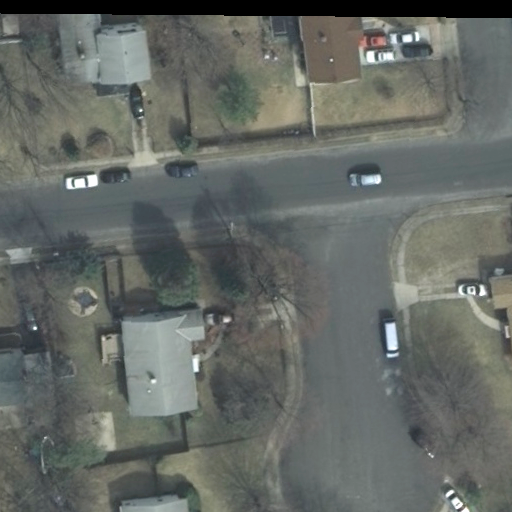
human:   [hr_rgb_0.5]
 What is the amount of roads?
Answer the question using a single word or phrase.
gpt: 3

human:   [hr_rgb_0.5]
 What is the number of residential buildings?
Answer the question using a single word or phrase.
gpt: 6

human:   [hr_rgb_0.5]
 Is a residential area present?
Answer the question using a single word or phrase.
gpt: yes

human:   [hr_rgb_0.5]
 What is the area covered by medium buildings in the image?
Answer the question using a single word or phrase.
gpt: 1556m2

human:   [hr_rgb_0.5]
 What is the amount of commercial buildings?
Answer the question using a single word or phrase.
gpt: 0

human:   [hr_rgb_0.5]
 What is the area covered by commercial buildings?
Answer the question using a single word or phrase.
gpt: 0m2

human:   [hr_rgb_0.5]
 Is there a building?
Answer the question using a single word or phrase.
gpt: yes

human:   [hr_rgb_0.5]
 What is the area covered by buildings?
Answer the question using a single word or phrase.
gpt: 1556m2

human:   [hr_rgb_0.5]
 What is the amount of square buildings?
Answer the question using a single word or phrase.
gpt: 0

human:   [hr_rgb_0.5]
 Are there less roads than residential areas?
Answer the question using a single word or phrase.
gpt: no

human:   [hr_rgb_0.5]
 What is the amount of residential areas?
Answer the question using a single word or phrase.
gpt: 1

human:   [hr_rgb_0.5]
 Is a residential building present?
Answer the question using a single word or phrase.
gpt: yes

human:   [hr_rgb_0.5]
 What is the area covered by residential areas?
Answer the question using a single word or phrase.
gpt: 10611m2

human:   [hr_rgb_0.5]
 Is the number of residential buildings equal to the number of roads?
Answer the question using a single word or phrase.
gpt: no

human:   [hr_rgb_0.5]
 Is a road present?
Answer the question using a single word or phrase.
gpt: yes

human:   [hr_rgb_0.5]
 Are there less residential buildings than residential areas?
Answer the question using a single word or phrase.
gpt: no

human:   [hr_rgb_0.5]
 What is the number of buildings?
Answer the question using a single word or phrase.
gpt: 6

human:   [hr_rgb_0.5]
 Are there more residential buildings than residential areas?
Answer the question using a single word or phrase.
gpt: yes

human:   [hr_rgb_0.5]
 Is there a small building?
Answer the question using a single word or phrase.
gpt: no

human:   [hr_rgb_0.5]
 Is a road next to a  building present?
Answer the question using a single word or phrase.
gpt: yes

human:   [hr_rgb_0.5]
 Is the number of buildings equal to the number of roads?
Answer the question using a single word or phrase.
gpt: no

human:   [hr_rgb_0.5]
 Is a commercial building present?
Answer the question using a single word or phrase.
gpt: no

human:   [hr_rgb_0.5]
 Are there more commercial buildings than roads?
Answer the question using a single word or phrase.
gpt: no

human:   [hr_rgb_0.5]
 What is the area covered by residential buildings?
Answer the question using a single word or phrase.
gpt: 1556m2

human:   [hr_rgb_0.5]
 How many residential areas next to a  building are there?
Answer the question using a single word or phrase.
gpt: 1

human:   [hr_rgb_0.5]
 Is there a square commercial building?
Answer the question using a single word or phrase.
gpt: no

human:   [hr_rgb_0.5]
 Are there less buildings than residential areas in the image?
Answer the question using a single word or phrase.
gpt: no

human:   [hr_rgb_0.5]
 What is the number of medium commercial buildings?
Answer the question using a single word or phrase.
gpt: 0

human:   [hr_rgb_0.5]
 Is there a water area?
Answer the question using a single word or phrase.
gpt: no

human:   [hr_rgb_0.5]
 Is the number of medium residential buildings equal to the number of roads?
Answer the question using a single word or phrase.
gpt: no

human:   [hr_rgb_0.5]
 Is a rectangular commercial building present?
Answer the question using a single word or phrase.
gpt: no

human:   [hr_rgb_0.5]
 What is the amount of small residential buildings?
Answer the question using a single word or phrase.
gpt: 0

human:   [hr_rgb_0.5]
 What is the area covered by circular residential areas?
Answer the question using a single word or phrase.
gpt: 0m2

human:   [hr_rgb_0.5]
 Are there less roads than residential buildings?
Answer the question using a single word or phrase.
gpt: yes

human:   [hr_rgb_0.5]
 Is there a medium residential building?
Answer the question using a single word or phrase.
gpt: yes

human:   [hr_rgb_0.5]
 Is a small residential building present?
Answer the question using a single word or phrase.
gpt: no

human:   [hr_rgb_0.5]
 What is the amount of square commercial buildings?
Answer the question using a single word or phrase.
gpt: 0

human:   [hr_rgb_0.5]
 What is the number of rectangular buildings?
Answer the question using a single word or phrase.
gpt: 0

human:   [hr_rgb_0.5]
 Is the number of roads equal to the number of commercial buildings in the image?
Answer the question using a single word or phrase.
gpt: no

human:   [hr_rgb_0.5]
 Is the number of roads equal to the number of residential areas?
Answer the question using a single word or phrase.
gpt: no

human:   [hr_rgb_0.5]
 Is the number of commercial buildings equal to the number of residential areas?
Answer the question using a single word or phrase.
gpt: no

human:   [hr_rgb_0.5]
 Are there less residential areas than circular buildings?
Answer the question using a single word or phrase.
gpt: no

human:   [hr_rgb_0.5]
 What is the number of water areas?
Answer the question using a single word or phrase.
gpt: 0

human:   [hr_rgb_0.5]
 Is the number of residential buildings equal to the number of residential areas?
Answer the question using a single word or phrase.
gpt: no

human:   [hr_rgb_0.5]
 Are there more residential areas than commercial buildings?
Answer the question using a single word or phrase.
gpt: yes

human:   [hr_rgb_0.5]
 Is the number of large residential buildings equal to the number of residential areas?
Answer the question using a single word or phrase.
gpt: no

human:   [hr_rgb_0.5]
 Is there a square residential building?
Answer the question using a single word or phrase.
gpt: no

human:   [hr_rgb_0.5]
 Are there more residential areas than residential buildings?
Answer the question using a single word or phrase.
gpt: no

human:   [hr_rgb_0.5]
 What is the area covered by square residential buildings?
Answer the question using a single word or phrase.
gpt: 0m2

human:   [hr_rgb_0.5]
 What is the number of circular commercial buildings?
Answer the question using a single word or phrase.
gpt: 0

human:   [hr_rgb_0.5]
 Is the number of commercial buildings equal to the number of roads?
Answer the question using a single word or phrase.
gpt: no

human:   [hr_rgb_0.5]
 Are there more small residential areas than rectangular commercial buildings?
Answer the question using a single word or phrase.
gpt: no

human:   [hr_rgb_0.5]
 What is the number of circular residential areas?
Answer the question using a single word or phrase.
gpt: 0

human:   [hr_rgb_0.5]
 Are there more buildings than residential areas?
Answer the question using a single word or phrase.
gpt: yes

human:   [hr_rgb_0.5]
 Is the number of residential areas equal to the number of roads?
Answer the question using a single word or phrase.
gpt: no

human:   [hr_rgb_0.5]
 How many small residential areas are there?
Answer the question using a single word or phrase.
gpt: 0

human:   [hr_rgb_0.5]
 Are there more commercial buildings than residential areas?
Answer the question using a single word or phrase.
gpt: no

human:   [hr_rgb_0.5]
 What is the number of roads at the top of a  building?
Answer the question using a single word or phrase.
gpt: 3

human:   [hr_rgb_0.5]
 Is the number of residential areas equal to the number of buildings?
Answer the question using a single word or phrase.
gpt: no

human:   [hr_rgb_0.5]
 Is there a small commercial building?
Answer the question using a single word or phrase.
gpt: no

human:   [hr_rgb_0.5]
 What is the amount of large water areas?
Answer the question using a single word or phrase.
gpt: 0

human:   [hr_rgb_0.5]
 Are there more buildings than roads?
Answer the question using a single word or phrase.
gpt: yes

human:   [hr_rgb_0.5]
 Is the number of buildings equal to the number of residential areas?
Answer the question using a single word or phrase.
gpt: no

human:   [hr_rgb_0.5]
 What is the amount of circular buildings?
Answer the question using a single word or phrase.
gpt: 0